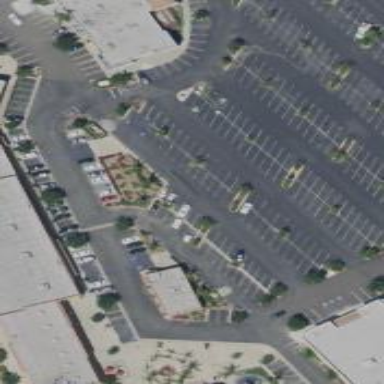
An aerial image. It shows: Parking area with surface.